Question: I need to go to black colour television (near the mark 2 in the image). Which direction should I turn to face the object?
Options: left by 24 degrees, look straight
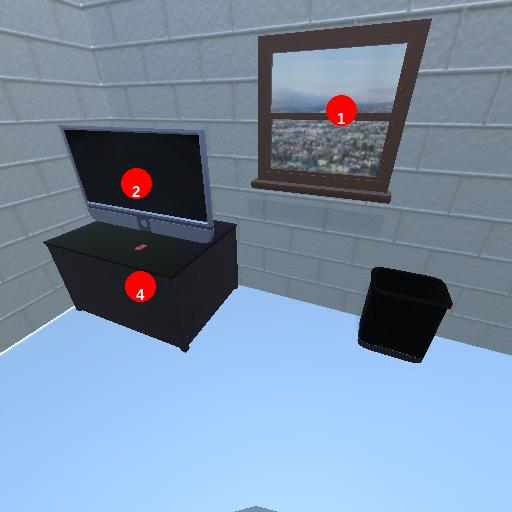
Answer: left by 24 degrees